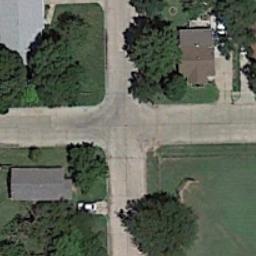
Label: intersection